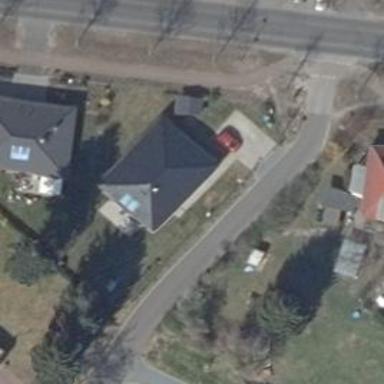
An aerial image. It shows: Detached building.